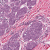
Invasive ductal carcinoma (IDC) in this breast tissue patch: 0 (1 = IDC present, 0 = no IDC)